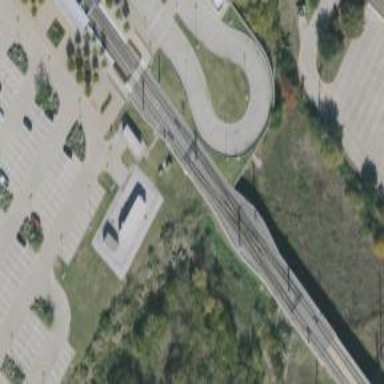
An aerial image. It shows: Light rail railway with electrified contact line.